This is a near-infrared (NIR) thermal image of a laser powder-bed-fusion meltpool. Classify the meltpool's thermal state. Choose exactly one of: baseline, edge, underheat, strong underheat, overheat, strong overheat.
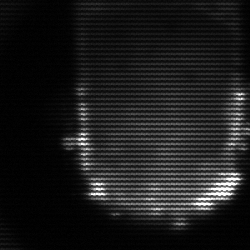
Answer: baseline